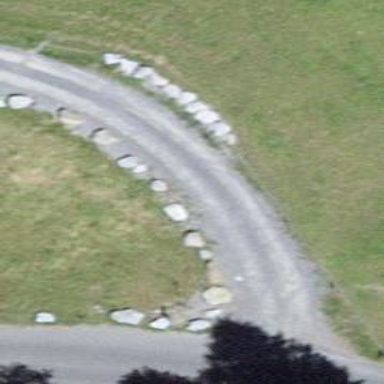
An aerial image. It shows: Gravel track with grade2 tracktype.